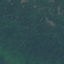
Label: Forest